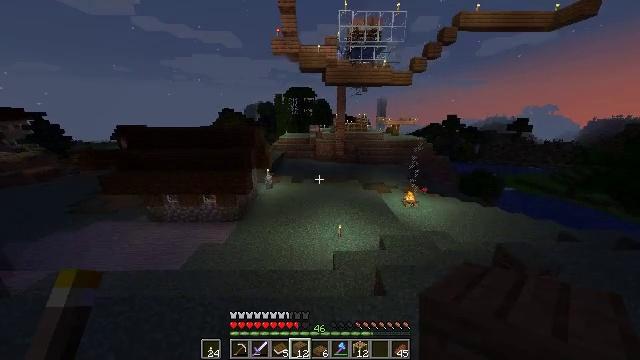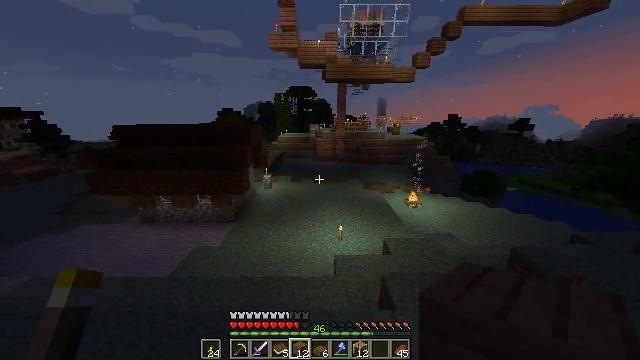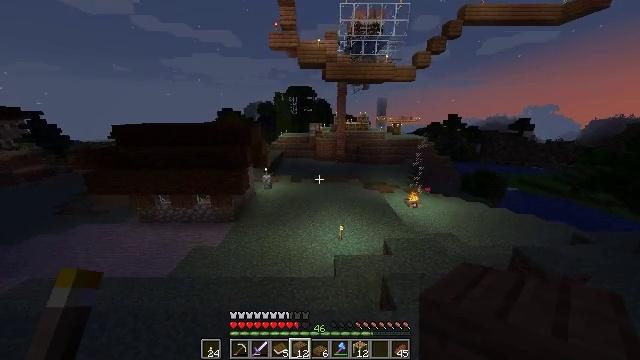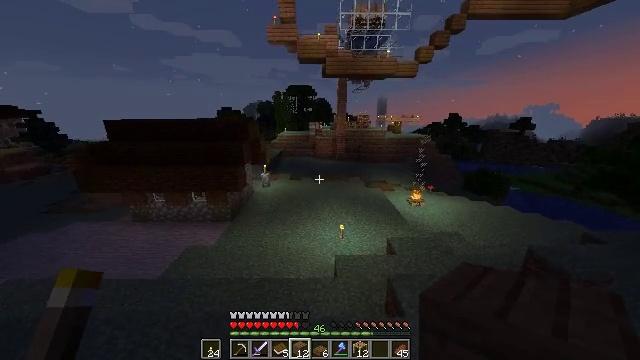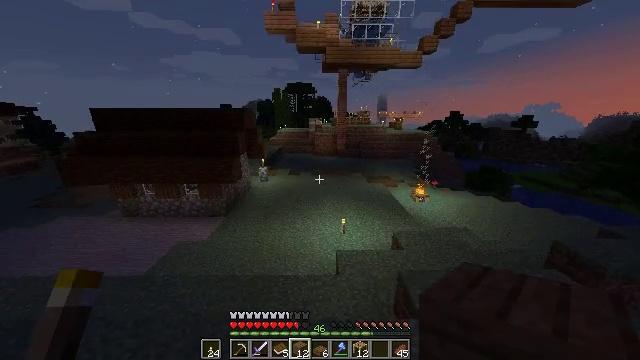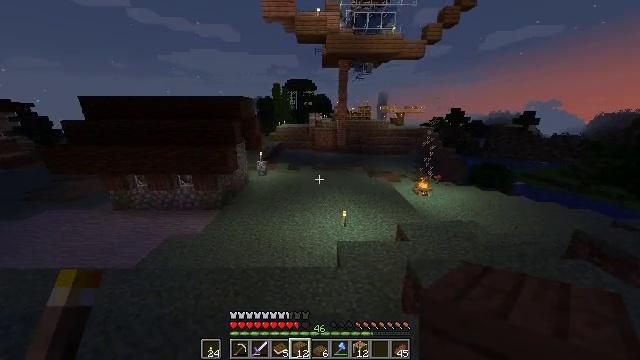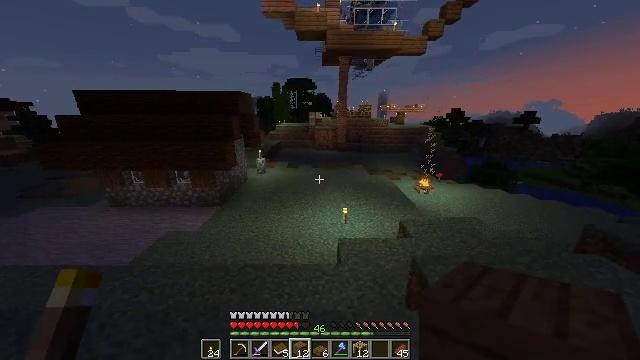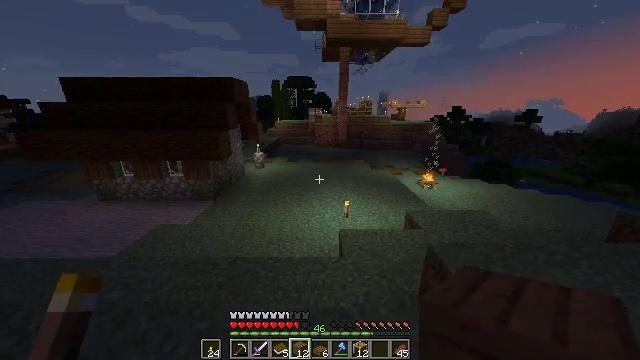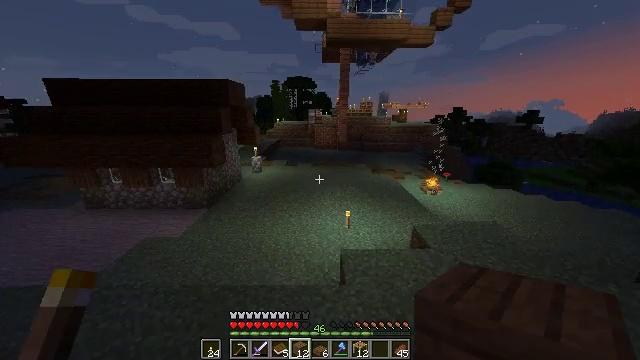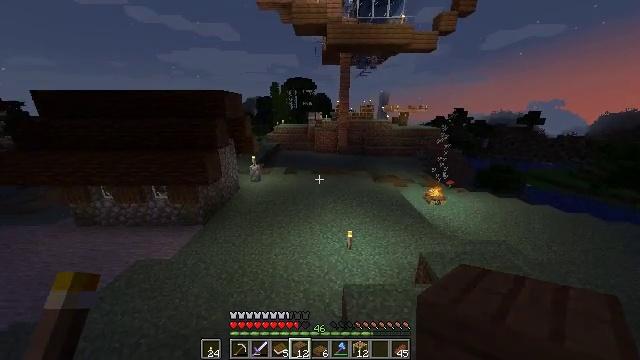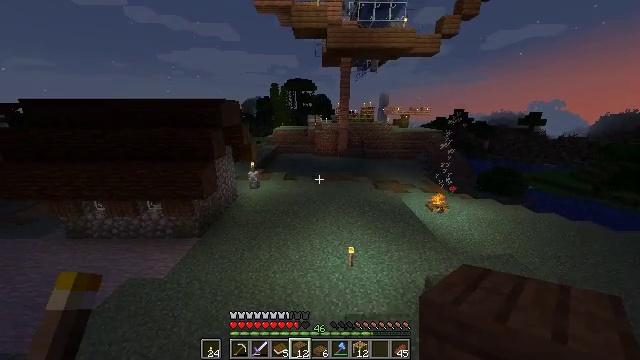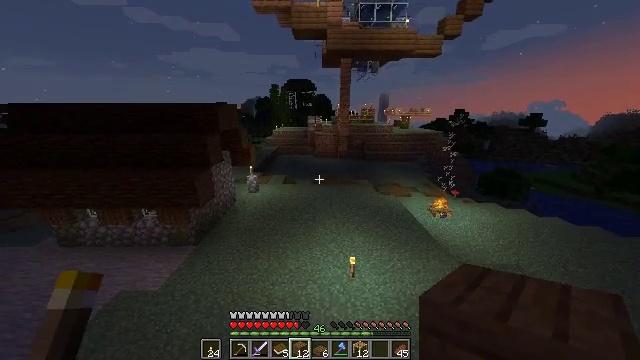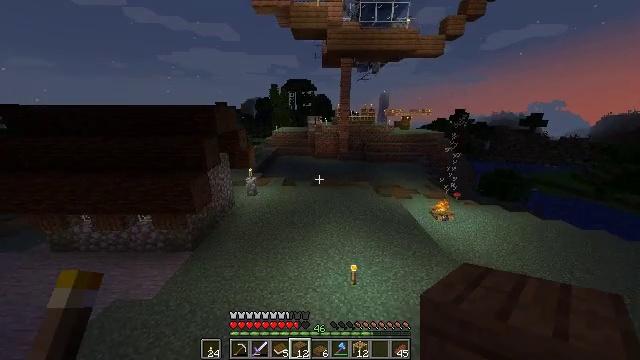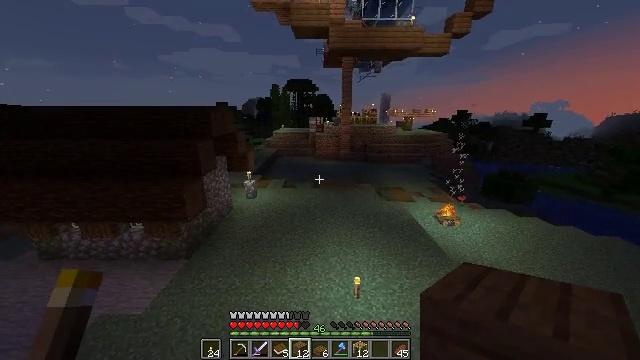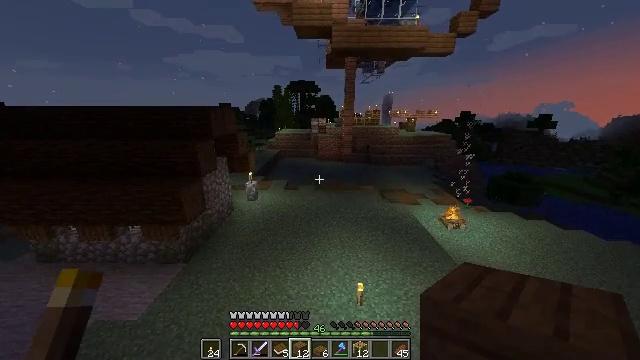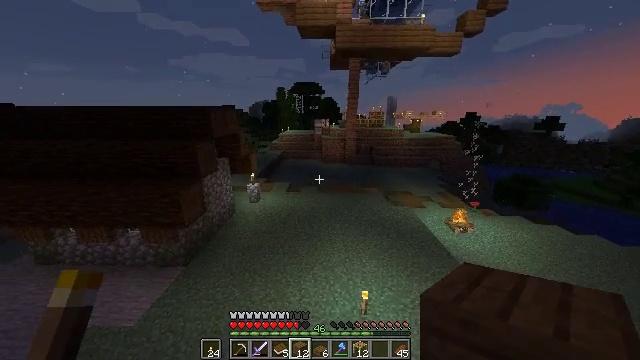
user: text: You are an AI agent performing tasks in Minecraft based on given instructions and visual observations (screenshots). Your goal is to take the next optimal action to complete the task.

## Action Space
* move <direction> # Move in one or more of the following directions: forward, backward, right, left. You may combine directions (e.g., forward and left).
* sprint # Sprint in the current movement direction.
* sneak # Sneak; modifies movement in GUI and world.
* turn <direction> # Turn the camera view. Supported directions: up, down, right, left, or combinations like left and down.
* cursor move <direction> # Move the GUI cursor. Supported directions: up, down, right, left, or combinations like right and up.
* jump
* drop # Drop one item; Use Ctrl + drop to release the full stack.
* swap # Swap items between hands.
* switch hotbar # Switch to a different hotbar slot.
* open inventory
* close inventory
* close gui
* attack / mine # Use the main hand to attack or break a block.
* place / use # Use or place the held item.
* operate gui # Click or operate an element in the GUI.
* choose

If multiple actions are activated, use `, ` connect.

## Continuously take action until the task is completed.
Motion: motion action
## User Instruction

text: Make a spruce fence gate with sticks and spruce planks.
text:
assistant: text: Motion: move forward, jump
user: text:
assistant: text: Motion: move forward, jump
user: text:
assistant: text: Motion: move forward, jump
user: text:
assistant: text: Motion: move forward, jump
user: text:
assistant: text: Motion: move forward, sprint, jump
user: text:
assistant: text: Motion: move forward, sprint, jump
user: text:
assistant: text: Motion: move forward, sprint, jump
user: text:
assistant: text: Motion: move forward, sprint, jump
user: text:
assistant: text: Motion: move forward, sprint, jump
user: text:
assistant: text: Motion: move forward, jump
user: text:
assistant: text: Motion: move forward, jump
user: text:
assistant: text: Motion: move forward, jump
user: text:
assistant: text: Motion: move forward, jump
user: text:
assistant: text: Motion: move forward, jump
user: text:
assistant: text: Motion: move forward, jump
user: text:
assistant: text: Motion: move forward, jump
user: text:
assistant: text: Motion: move forward, jump
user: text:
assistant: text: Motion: move forward, sprint, jump
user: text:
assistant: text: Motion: move forward, sprint, jump
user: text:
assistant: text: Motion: move forward, sprint, jump
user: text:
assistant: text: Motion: move forward, sprint, jump
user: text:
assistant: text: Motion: move forward, jump
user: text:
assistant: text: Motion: move forward, jump
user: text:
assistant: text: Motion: move forward, turn left and down, jump
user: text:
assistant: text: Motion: move forward, jump
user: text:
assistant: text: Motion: move forward, jump
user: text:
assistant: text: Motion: move forward, jump
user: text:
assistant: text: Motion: move forward, jump
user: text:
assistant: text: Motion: move forward, sprint, jump
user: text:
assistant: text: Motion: move forward, sprint, jump